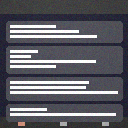
Screen state: on